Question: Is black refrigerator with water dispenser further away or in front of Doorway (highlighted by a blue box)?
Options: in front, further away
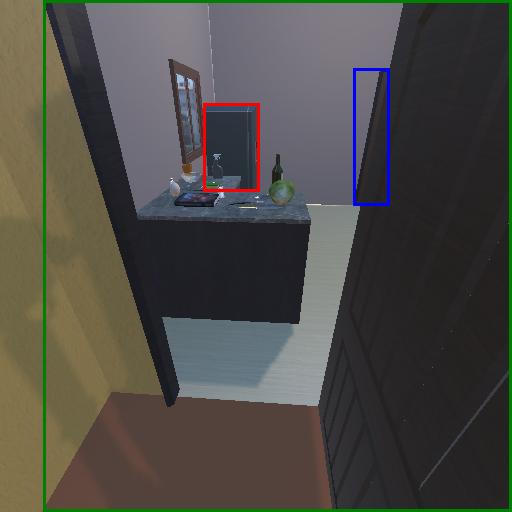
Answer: in front